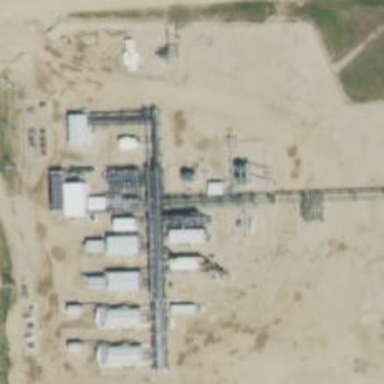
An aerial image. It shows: Industrial area primarily used for oil-related activities.